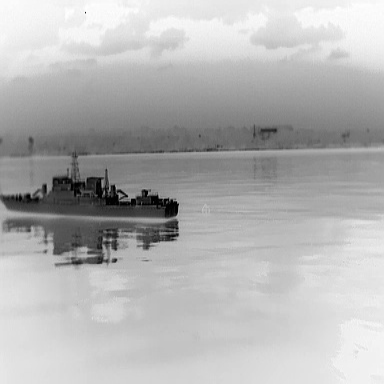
There is a warship in the infrared image.